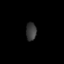
Tissue: lung
Cell type: Fibroblasts
Senescence score: 0.6597
Nuclear area (px): 184
Mean DAPI intensity: 57.522